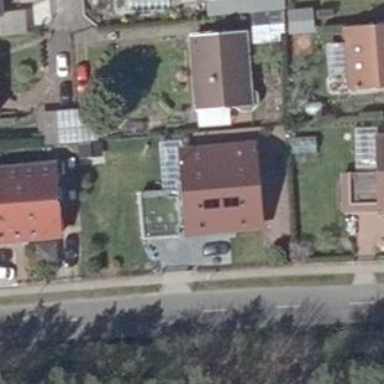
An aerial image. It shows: Detached building.